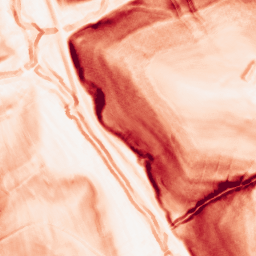
Category: morphological
Decomposition family: morphological_gradient
Decomposition parameters: size: 3
shape: diamond
Upsampling method: bicubic
Upsampling parameters: scale: 4
Upsampling scale: 4